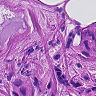
Metastatic tissue present: yes